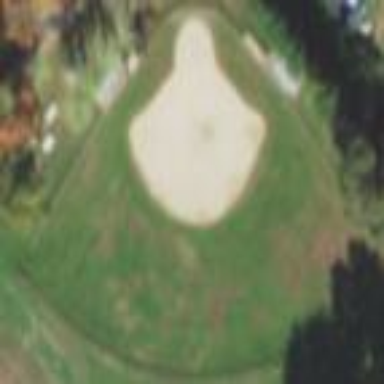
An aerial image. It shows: Baseball pitch for leisure and sports activities.